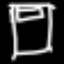
Label: bed